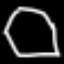
Label: octagon